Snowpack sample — Buffalo Mountain, Silverthorne, Colorado, USA (2/22/26, 2:02 PM MST)
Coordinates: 39.622, -106.113
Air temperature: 33 °F
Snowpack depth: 63 cm
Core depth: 10 cm
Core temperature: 32 °F
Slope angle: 11°, slope face: 116°
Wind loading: low
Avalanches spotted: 0
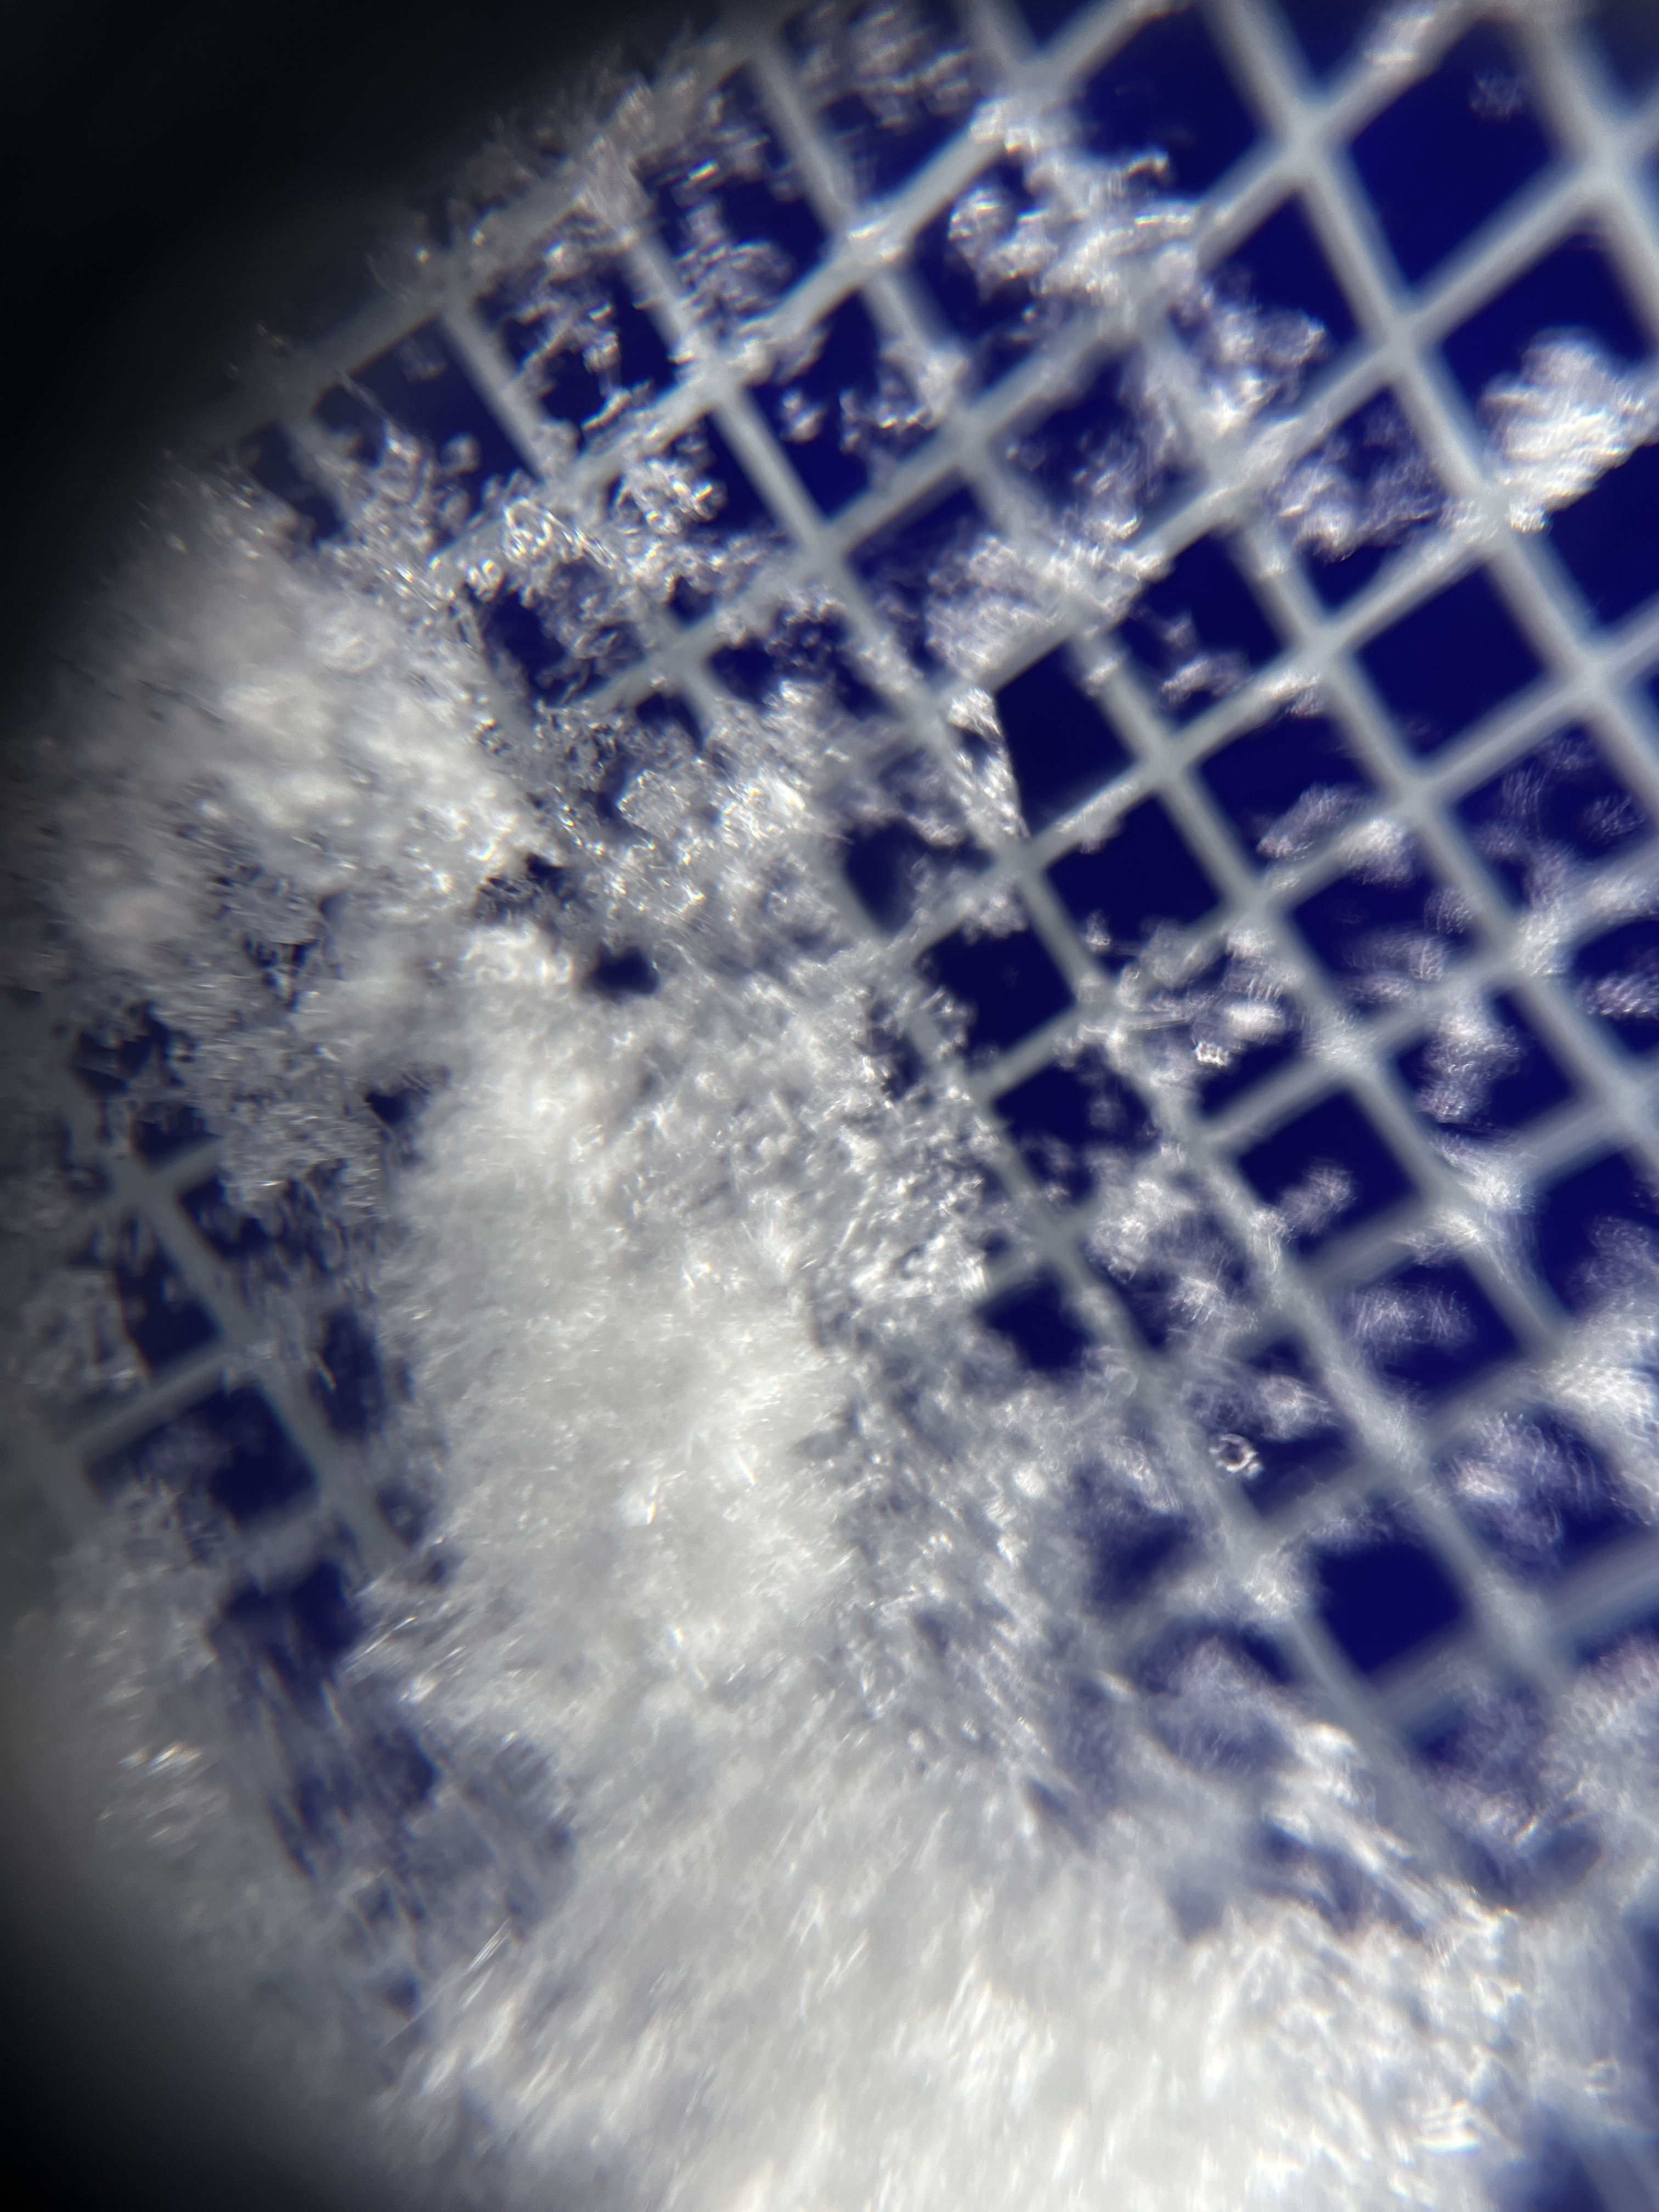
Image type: magnified_profile
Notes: In a firebreak similar to site 1, minimal wind loading with no spotted avalanches (not many faces in view though)